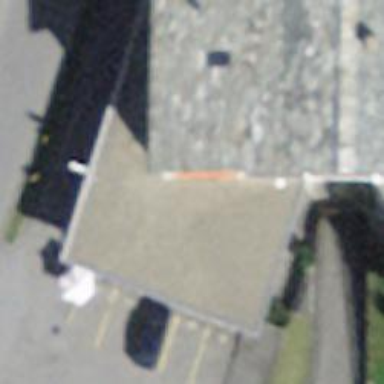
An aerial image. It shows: Café.